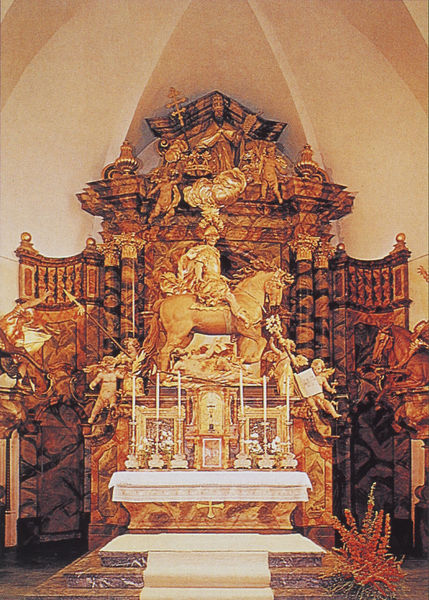
Titel: Roß- oder Pferde-Altar in der Schlosskirche von St. Martin in Graz
Künstler: Joseph Thaddäus Stammel
Standort: Graz, St. Martin (EU - AUT)
Schlagwörter: blume, blumen, marmor, rot, tuch, ornament, barock, bild, kirche, gold, pflanze, pferd, reiter, engel, farben, sepia, treppe, kerze, kerzen, kronleuchter, leuchter, stufen, foto, buch, kreuz, kugel, ritter, altar, jesus, kruzifix, löwe, heilige, horizontale, tabernakel, vertikale, kügel, altat, pokemon